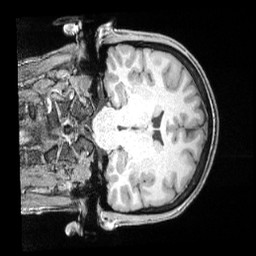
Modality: T1w
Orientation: coronal
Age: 38
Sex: female
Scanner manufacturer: siemens
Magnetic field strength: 3 T
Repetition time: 2 s
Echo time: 0.00211 s